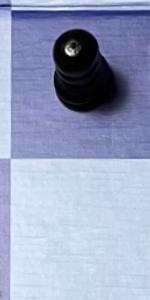
Label: Empty